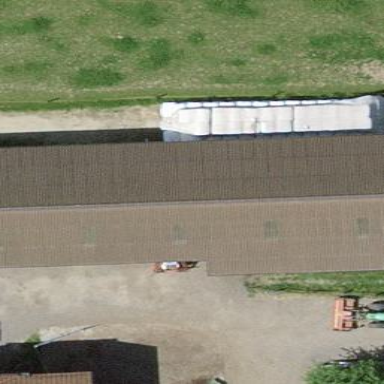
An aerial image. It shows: Rural barn.